Question: I have a simple slider using matplotlib slider widget. Now by default on the right hand side of the slider it shows the current value of the slider. However I would like to remove or hide this value from being displayed. Is it possible to do so and if so how?
Here is an illustration of what I currently have (the top image shows the slider with the current value) and what I want (the bottom image shows the slider but without the slider value being displayed).

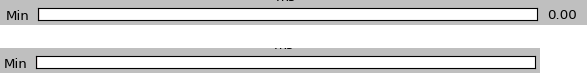
Answer: 'Slider.valtext' is the text object, you can toggle it by:
'''
sfreq = Slider(axfreq, 'Freq', 0.1, 30.0, valinit=f0)
sfreq.valtext.set_visible(False)
'''